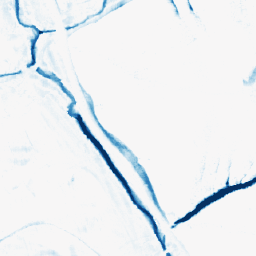
Category: morphological
Decomposition family: morphological_rect
Decomposition parameters: operation: closing
width: 10
height: 10
Upsampling method: nearest
Upsampling parameters: scale: 2
Upsampling scale: 2